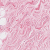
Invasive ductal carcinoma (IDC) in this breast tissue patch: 0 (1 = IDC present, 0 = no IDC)